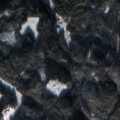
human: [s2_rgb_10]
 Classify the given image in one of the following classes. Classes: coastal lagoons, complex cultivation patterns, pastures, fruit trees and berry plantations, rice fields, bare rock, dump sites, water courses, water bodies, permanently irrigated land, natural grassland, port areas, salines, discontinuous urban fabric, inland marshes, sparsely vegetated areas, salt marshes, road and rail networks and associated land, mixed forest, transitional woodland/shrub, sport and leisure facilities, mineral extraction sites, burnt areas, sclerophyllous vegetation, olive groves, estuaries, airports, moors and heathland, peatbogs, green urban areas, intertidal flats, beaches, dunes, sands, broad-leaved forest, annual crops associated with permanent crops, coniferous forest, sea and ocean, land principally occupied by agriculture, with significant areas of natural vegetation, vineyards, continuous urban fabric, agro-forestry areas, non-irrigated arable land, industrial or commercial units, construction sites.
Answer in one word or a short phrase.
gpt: land principally occupied by agriculture, with significant areas of natural vegetation, coniferous forest, mixed forest